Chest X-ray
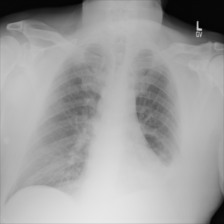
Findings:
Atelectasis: negative
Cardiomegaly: negative
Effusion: negative
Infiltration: negative
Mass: negative
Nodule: negative
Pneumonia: positive
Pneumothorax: negative
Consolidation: negative
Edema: negative
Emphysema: negative
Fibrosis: negative
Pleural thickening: negative
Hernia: negative